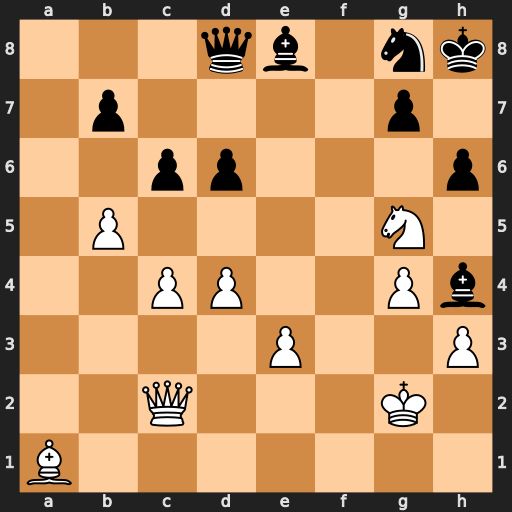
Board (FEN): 3qb1nk/1p4p1/2pp3p/1P4N1/2PP2Pb/4P2P/2Q3K1/B7
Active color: w
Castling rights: -
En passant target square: -
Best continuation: Qh7#